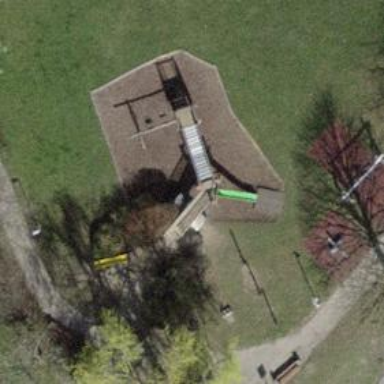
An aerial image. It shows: Playground structure.